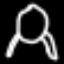
Label: frog